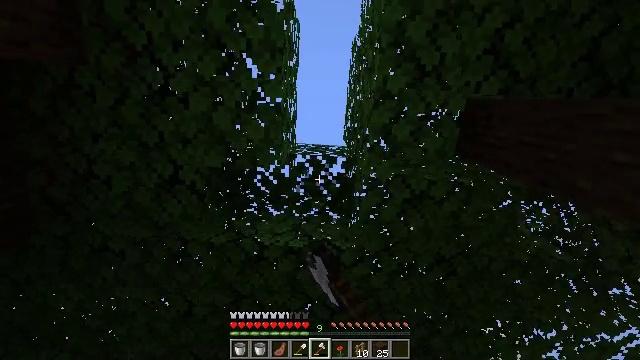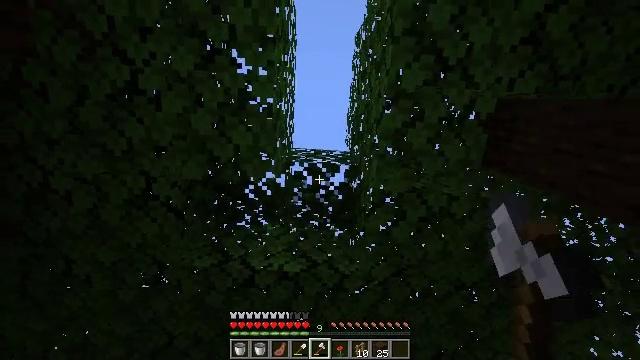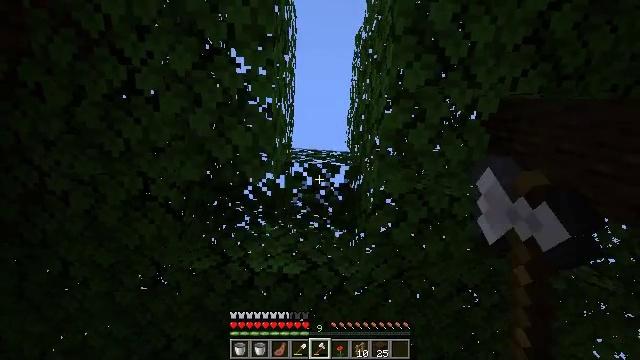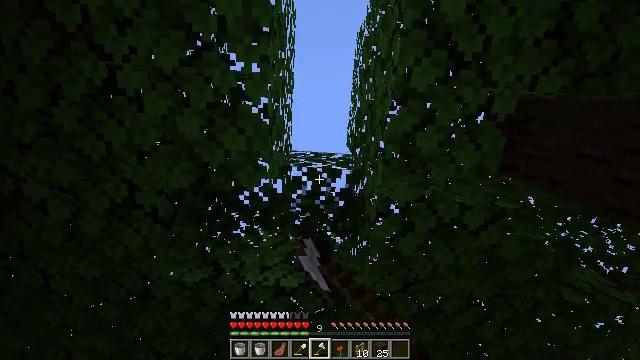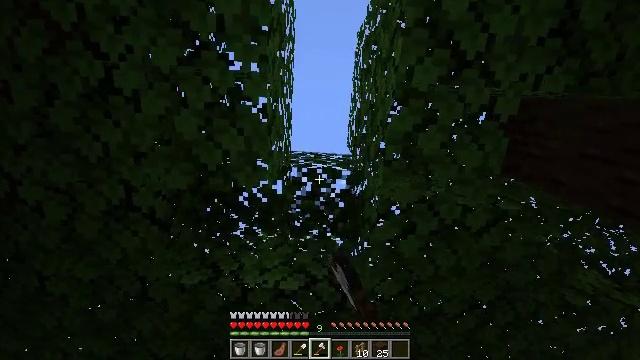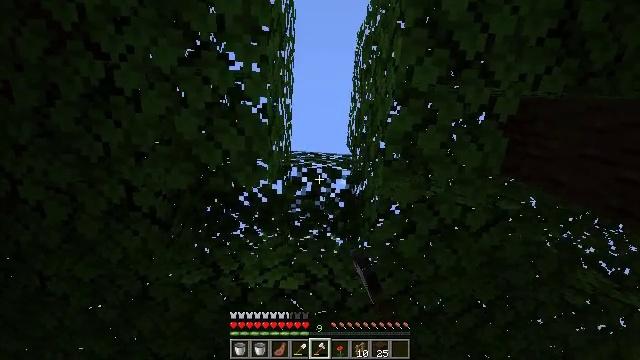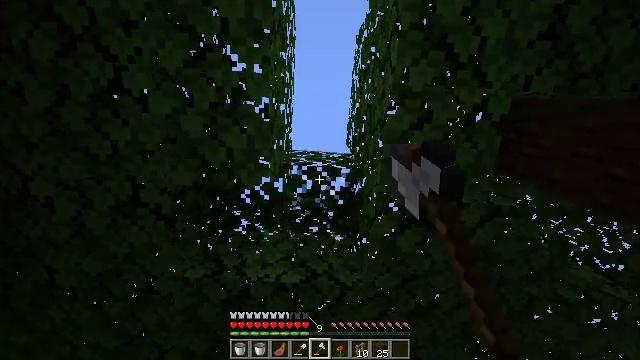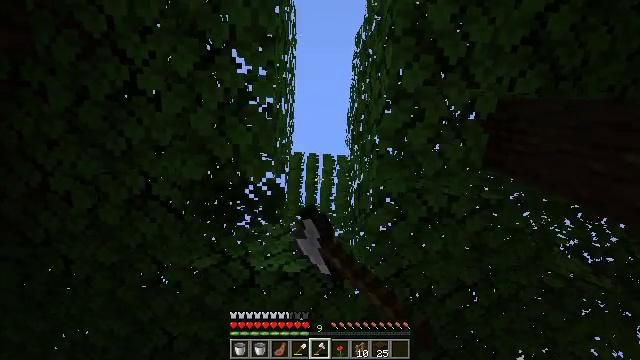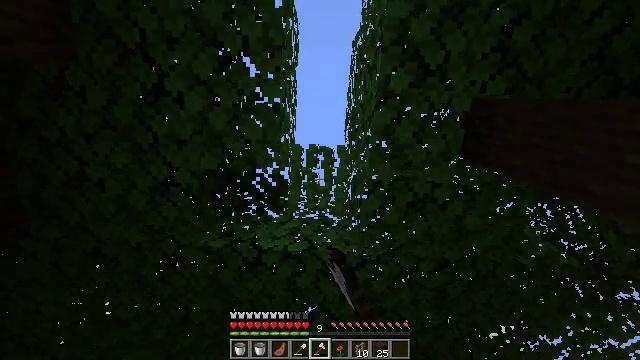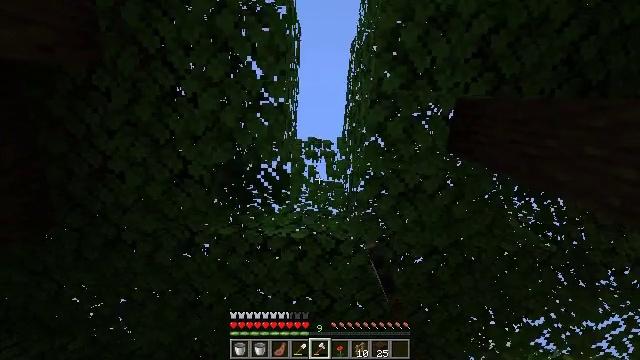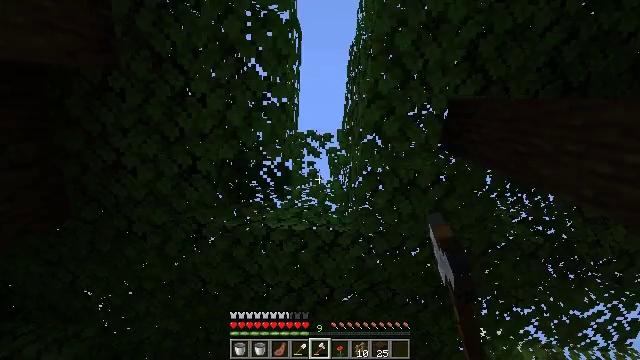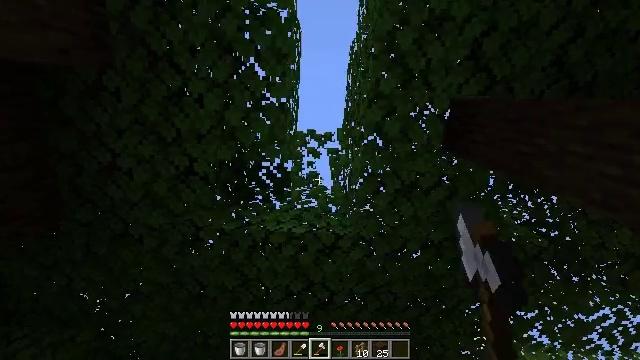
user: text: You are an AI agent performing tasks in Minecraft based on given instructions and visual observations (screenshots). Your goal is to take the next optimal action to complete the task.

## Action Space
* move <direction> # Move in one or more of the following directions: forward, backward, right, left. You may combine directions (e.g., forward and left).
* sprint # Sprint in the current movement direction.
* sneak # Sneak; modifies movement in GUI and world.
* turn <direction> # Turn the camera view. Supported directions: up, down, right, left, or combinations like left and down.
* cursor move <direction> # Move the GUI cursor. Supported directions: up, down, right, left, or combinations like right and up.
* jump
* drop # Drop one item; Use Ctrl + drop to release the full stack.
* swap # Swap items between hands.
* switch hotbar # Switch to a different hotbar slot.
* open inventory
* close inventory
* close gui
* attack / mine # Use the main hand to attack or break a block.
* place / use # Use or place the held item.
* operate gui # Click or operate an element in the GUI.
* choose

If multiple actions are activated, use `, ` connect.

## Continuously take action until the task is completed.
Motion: motion action
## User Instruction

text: Break the dark oak leaves for resources.
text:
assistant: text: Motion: attack / mine, jump
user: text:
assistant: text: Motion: attack / mine, jump
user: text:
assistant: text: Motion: attack / mine, jump
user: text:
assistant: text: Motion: attack / mine, jump
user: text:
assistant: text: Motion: attack / mine, jump
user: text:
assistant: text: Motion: attack / mine, jump
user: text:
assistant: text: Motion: attack / mine, jump
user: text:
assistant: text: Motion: attack / mine, jump
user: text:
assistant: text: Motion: attack / mine, jump
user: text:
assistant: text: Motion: attack / mine, jump
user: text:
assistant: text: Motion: attack / mine, jump
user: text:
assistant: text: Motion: attack / mine, jump